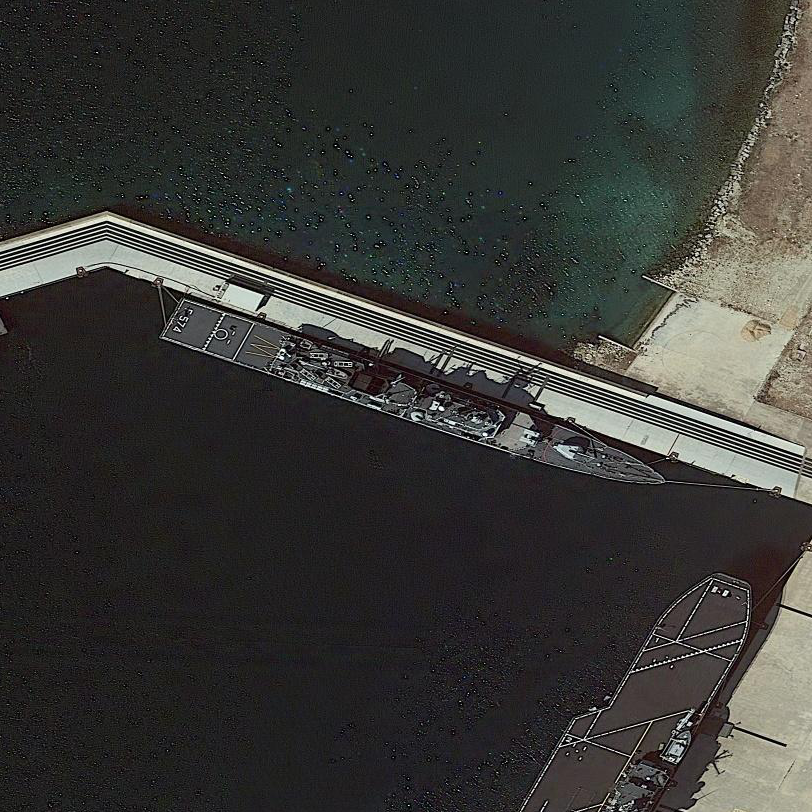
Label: cruiser